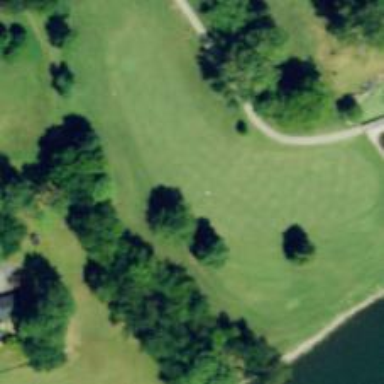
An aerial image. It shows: View of golf hole.